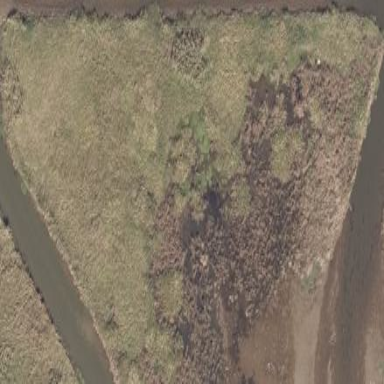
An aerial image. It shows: Marsh wetland.